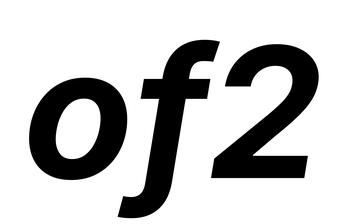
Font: Inter-Italic_Bold_Italic